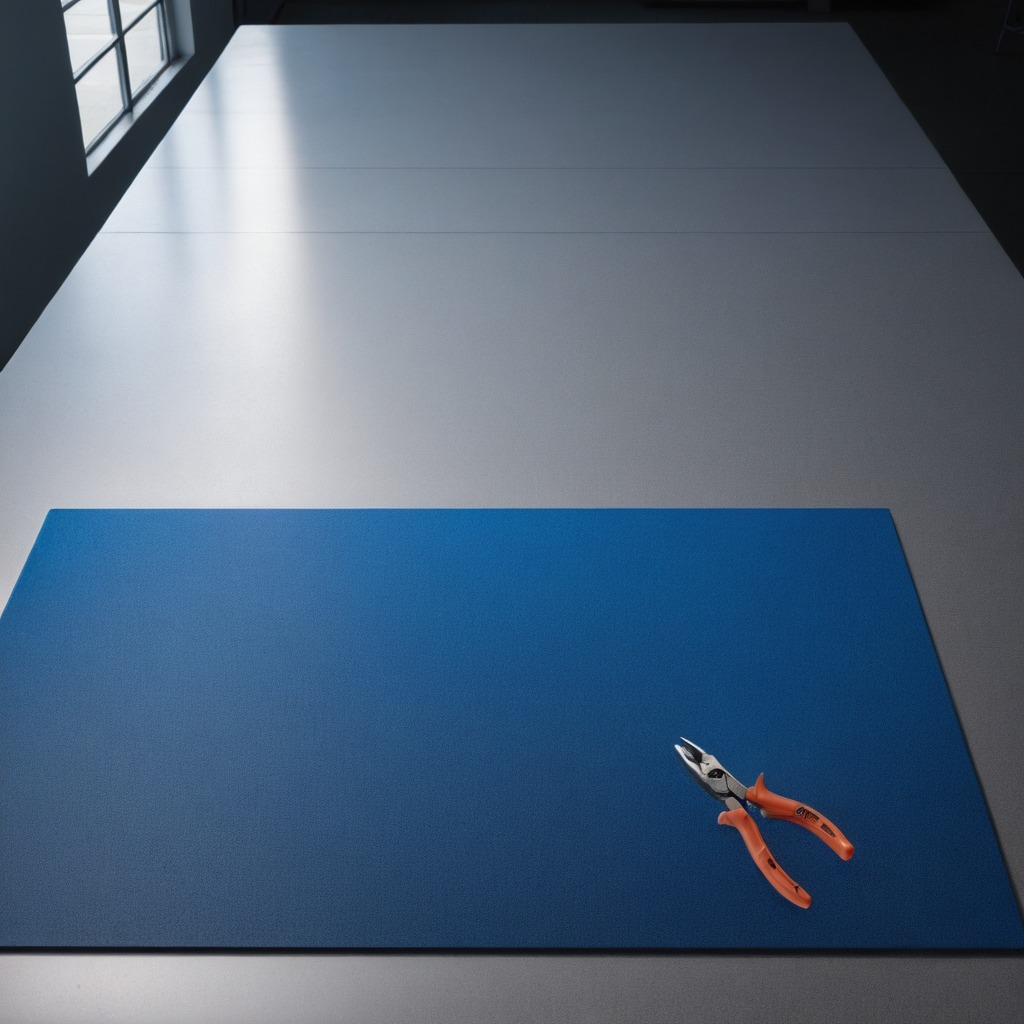
A plier lying on a clean granite tabletop covered with a blue rubber mat inside a workshop under bright overhead lighting crisp shadows high clarity worn but beneath the mat